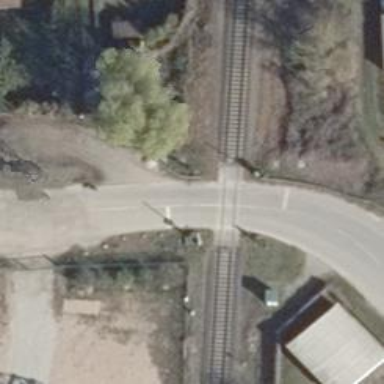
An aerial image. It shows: Railway level crossing.